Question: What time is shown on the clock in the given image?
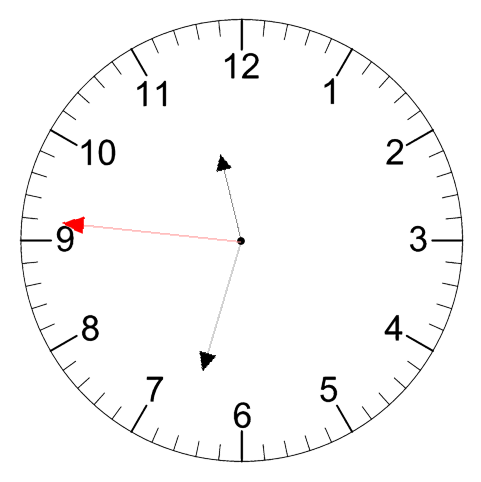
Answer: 11:32:46